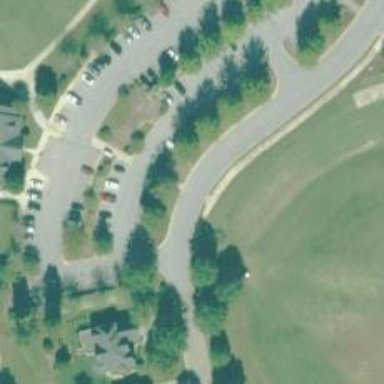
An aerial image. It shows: Path for both road and golf.